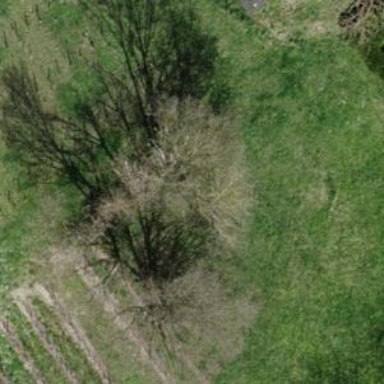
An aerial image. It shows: Deciduous tree with broadleaved leaves.